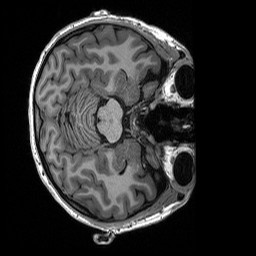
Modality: T1w
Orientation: axial
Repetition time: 8 s
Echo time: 0.066 s